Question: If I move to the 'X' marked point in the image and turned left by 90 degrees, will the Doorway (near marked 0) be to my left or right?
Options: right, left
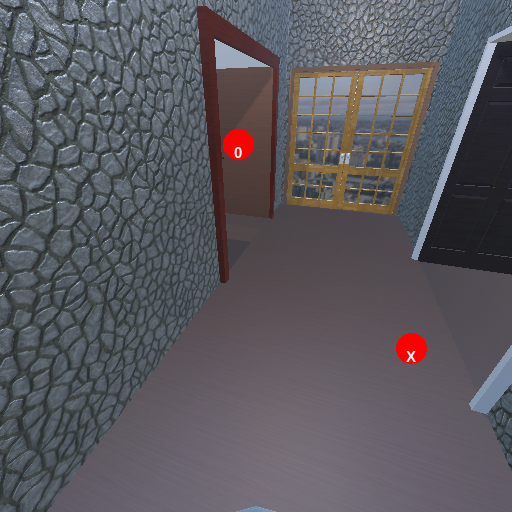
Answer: right